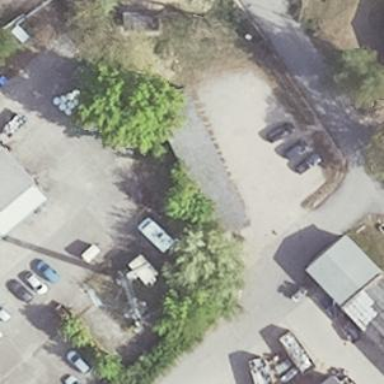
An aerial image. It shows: Group of garages.